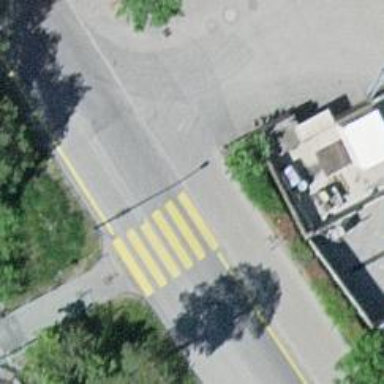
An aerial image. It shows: Marked crossing with zebra stripes on the road.